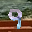
Label: 9